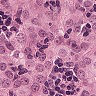
Metastatic tissue present: yes